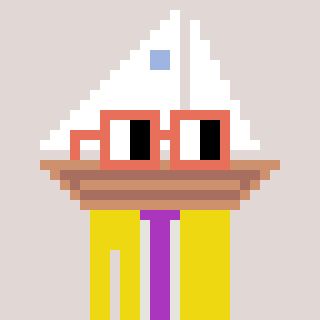
a pixel art character with square orange glasses, a sailboat-shaped head and a yellow-colored body on a warm background